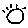
Label: sun